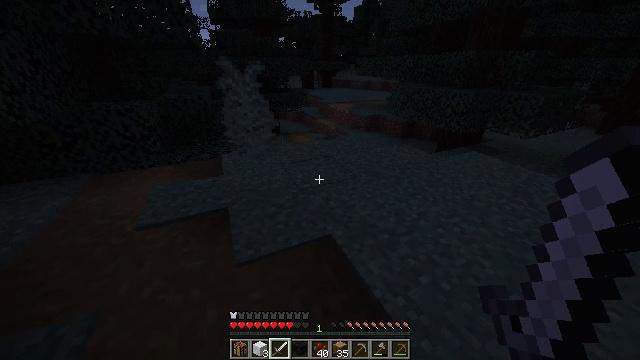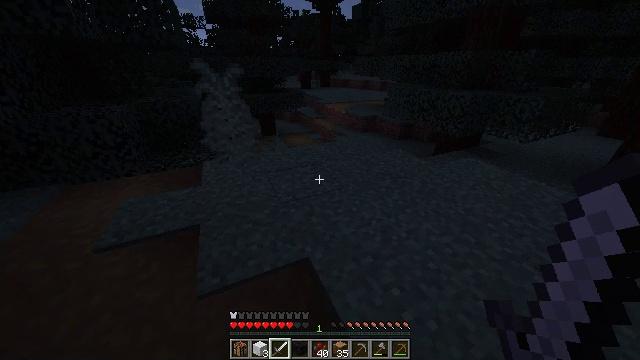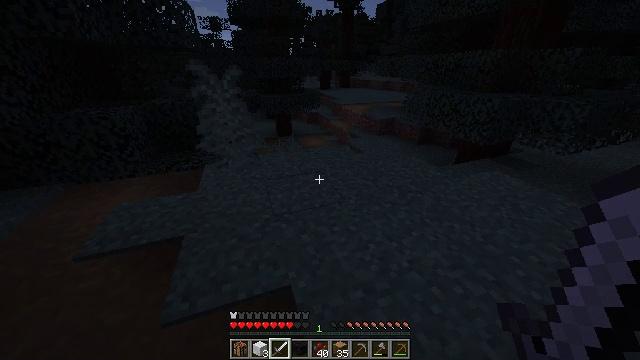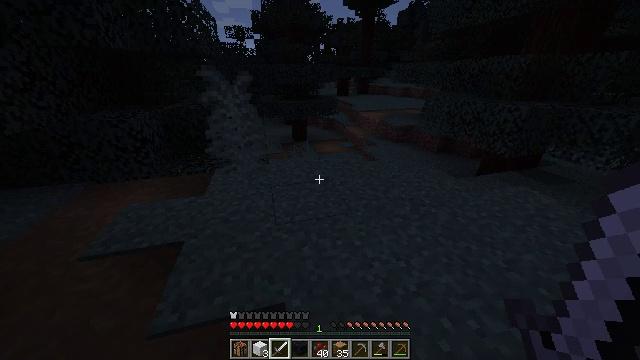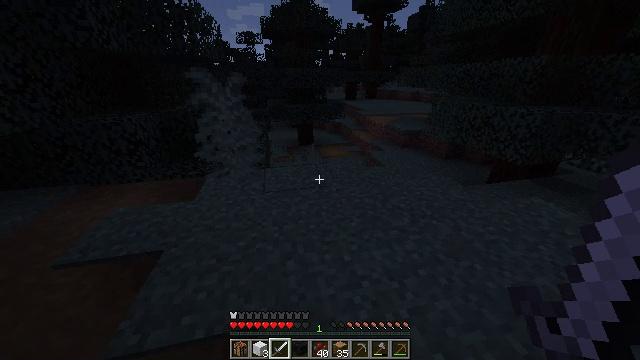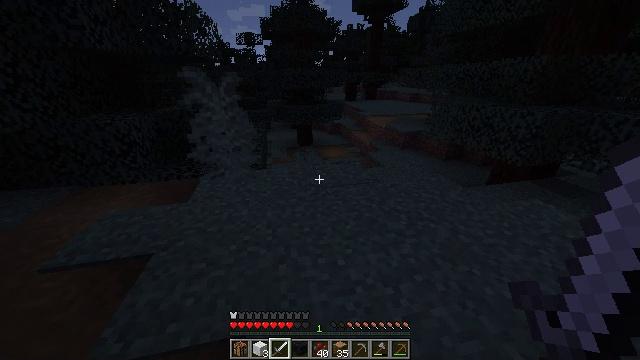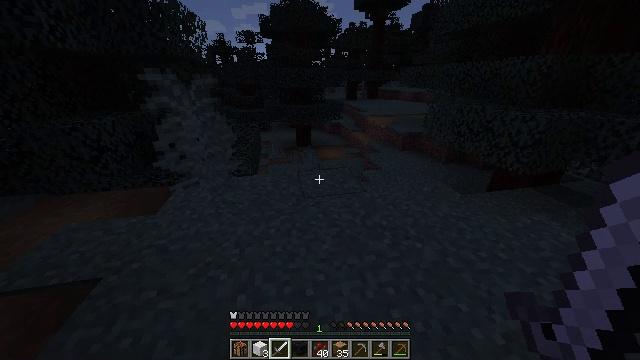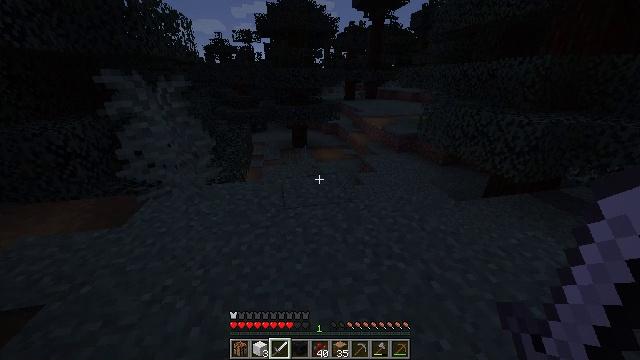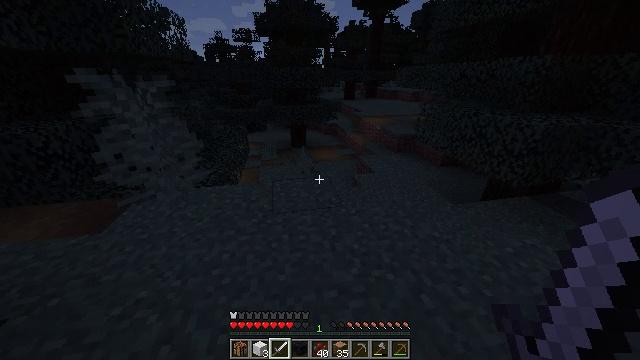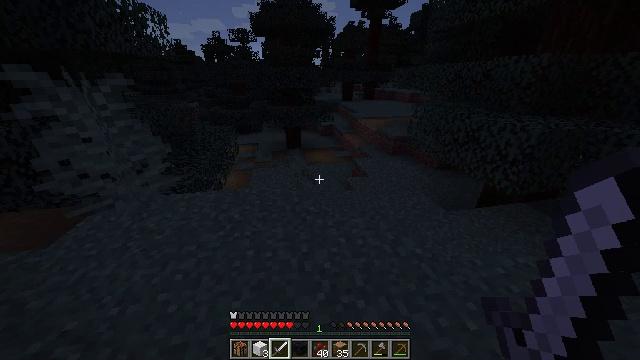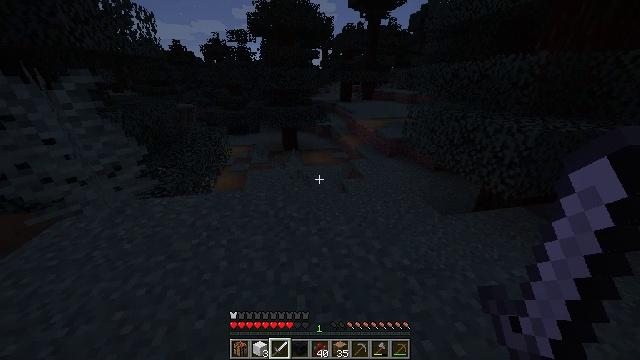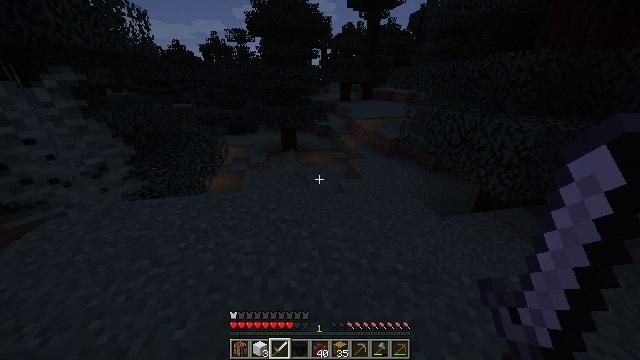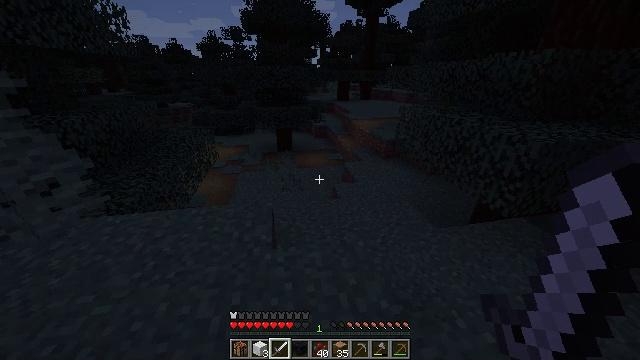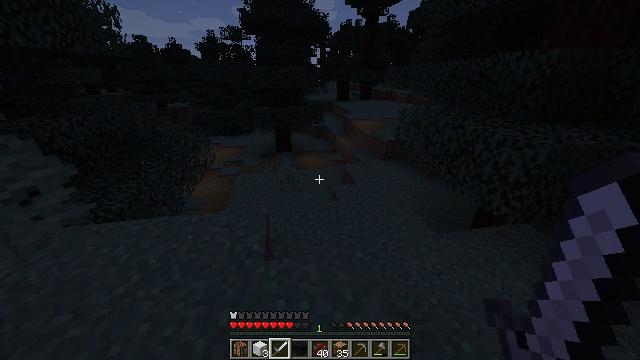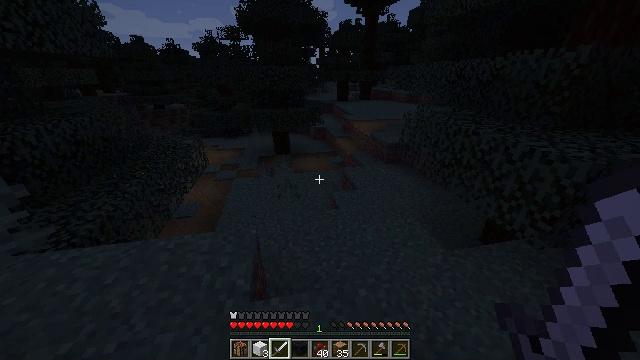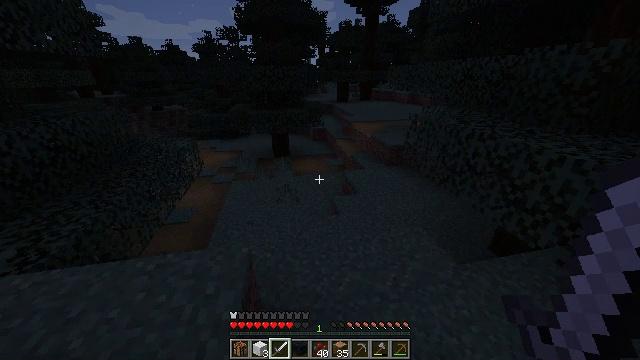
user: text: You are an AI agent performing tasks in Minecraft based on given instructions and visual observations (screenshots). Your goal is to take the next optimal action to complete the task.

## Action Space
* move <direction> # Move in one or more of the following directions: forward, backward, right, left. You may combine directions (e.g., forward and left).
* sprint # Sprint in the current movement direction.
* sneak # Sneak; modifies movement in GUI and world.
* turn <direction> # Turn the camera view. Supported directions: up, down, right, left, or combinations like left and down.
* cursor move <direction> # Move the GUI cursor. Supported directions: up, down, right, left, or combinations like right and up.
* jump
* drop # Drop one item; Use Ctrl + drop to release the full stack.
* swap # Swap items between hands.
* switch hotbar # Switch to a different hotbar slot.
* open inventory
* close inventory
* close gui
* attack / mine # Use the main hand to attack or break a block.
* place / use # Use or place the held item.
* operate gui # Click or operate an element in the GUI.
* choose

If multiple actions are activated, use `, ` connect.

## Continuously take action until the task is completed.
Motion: motion action
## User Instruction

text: Collect spruce leaves for landscaping.
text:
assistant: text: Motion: move forward and move right
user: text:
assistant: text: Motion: move forward and move right, turn left
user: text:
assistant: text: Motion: move forward and move right, turn left and up
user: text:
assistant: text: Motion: move forward and move right, turn left
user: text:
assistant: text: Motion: move forward and move right
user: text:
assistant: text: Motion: move forward and move right
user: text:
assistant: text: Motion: move forward and move right
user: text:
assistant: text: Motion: move forward and move right
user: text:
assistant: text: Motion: move forward and move right
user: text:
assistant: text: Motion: move forward and move right
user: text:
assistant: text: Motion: move forward and move right
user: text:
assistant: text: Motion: move forward
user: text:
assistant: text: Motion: move forward
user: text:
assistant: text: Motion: move forward
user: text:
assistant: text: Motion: move forward
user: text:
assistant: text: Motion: move forward
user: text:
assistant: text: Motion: move forward
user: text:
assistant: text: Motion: move forward
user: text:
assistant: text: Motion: move forward
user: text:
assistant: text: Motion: move forward
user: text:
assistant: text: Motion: move forward
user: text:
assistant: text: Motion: move forward
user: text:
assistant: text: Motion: move forward
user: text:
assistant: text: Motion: move forward
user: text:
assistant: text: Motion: move forward
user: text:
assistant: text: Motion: move forward
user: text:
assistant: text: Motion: move forward
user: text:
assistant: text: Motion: move forward and move left
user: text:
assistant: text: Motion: move forward and move left, turn right and up
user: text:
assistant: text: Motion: move forward and move left, turn right and up